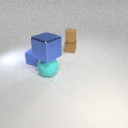
small brown metal cube below small brown rubber cylinder